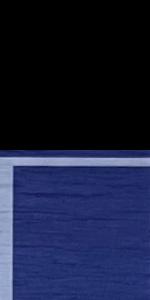
Label: Empty